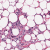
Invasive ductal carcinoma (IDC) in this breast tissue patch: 1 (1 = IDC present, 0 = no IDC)